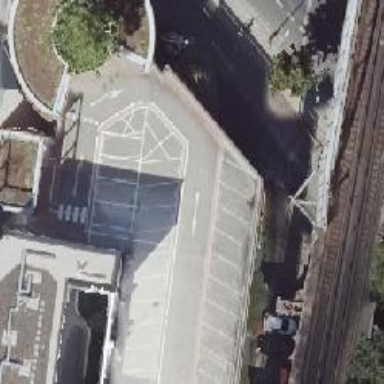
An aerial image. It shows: Entrance to multi-storey parking facility.